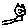
Label: cat